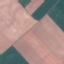
Label: AnnualCrop